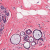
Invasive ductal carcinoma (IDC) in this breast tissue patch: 0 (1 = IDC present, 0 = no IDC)